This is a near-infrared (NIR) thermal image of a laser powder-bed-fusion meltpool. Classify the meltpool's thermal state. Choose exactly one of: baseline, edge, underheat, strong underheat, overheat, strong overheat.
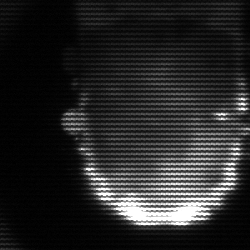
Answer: baseline